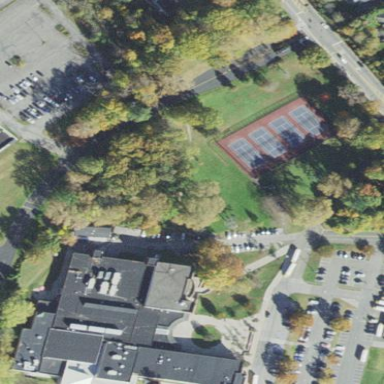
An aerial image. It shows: School building.